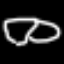
Label: frog